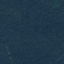
Label: Forest